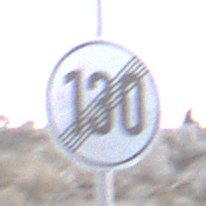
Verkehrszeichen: EndeGeschwindigkeit130
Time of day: SunriseSunset
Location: Outdoor (Suburban)
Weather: Clear
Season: NotSpecified
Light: Natural